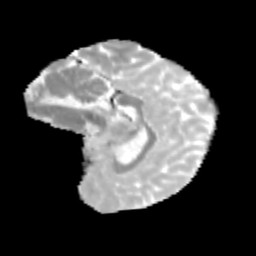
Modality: MD
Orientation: sagittal
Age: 12
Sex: female
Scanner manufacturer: siemens
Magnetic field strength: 3 T
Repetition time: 3.8 s
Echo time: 0.07 s